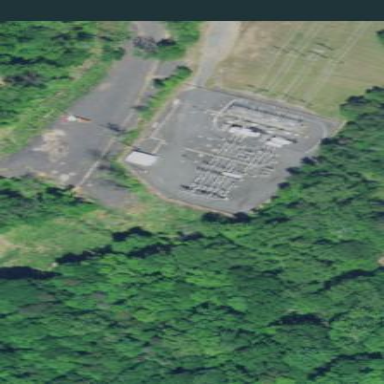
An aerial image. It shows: Distribution level power substation enclosed by fence.